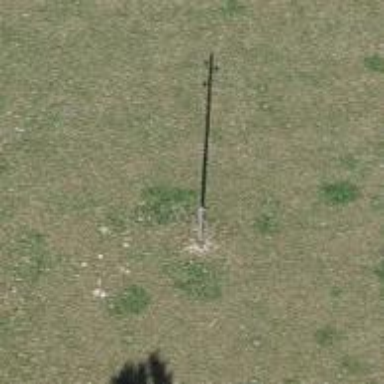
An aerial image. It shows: Power pole.